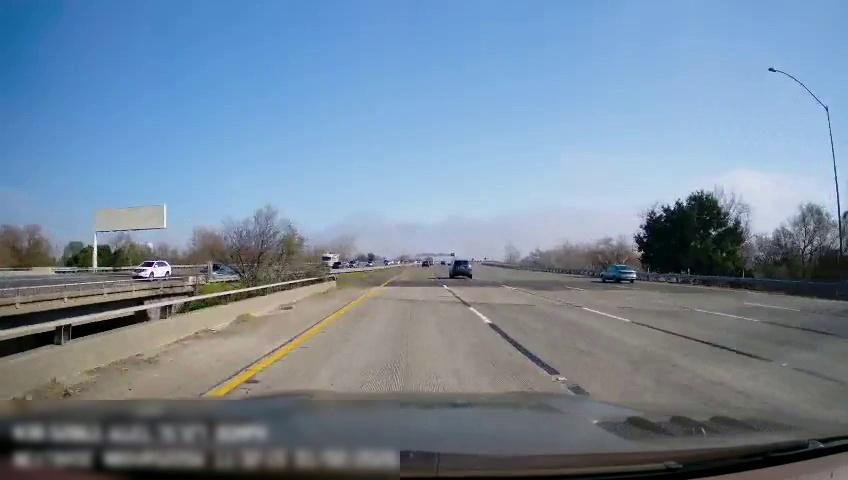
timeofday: Day
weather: Sunny
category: Drivable Space
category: Drivable Space
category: Vehicles | SUV
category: Vehicles | Car
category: Vehicles | Car
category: Vehicles | Bus
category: Vehicles | Car
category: Vehicles | Car
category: Lanes | Current Lane
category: Lanes | Current Lane
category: Lanes | Alternate Lane
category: Lanes | Alternate Lane
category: Lanes | Alternate Lane
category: Traffic | Signs